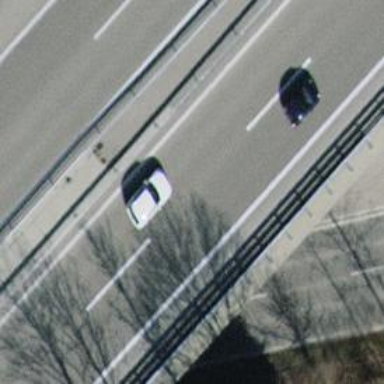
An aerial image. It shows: Bridge over motorway.